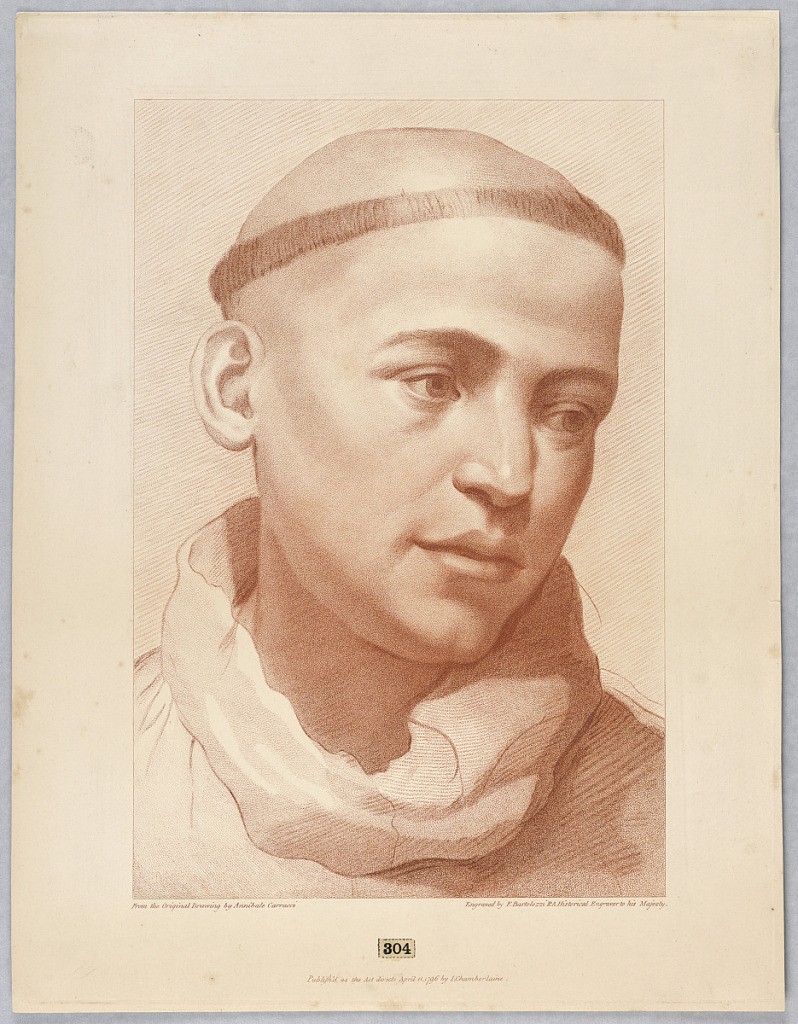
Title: Monk's Head
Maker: Francesco Bartolozzi, Italian, active England, 1727–1815
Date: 1796
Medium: Stipple engraving in sanguine ink on white paper
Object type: Print
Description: The young man shows the collar of a monk's habit, and his head is tonsured. He looks down to the right.